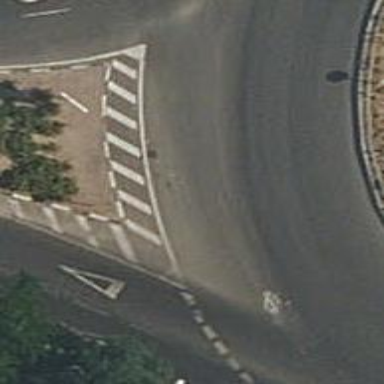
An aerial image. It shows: Secondary road with asphalt surface leading to roundabout.